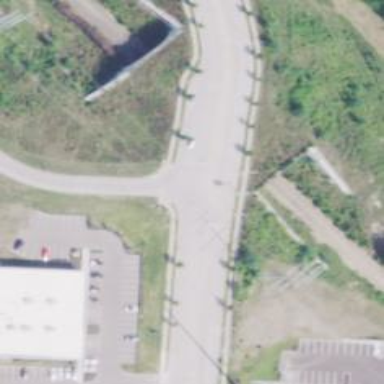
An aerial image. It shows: Controlled crossing on footway.